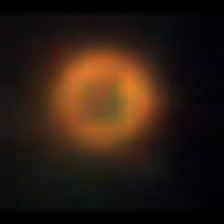
Taxon: NanoPlankton
Group: Other